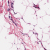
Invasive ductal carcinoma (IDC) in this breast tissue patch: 0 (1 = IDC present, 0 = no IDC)